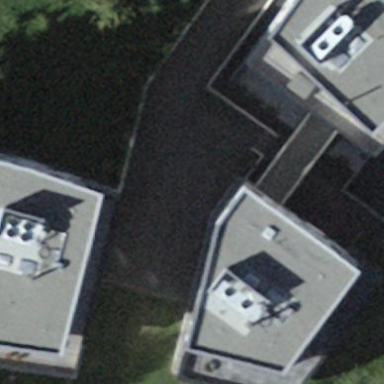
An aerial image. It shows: Building with flat roof.